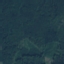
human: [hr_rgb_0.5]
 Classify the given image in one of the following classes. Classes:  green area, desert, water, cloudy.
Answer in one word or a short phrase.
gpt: green area